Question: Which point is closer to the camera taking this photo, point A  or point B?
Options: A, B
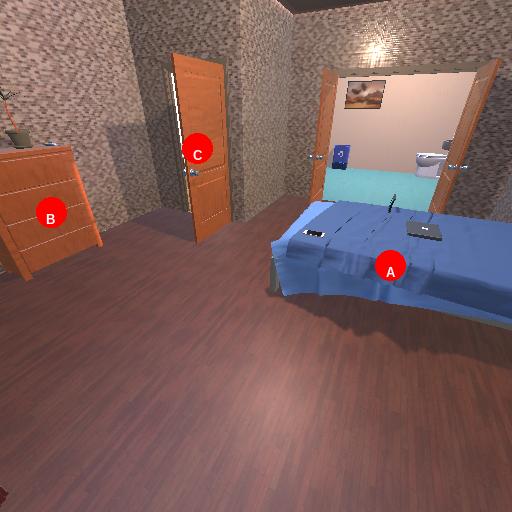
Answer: A